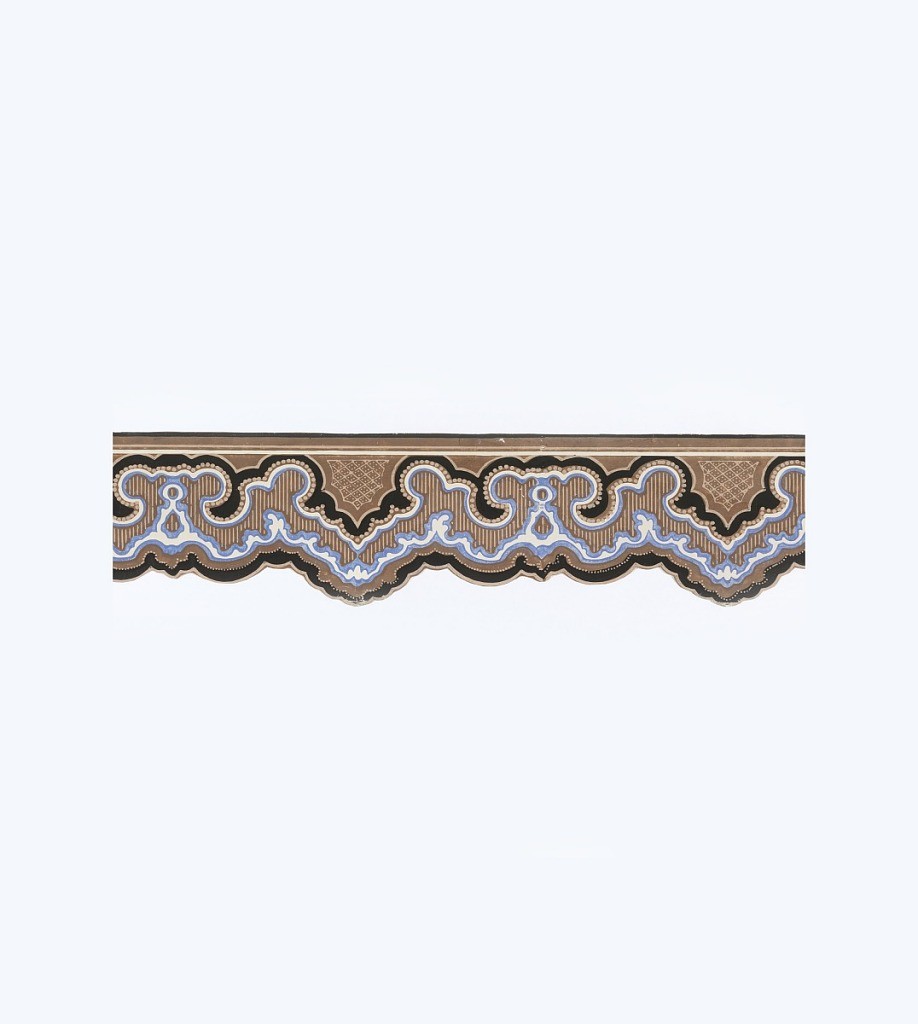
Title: Border
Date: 1800–1850
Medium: Block-printed
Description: Selection of narrow borders, each object is a different design.